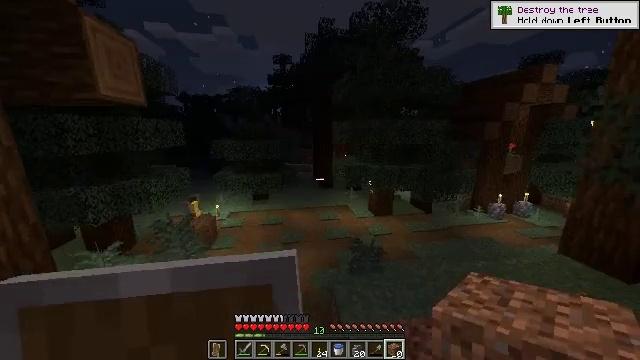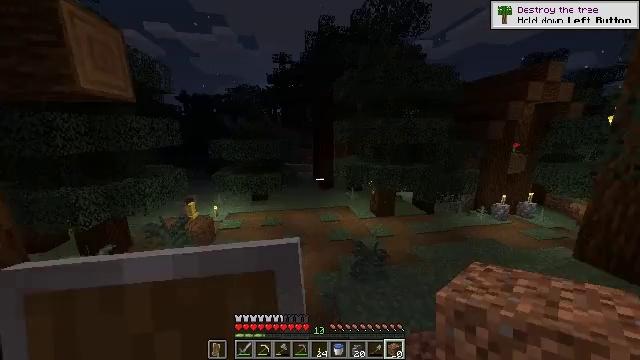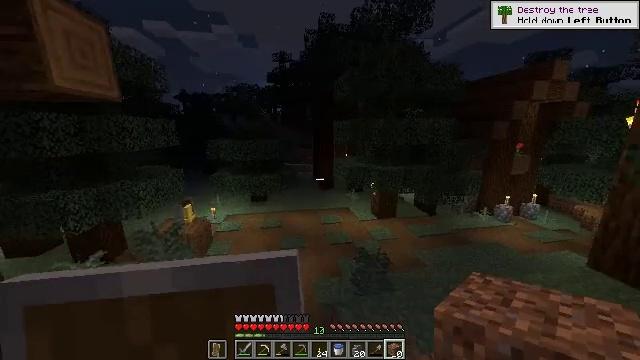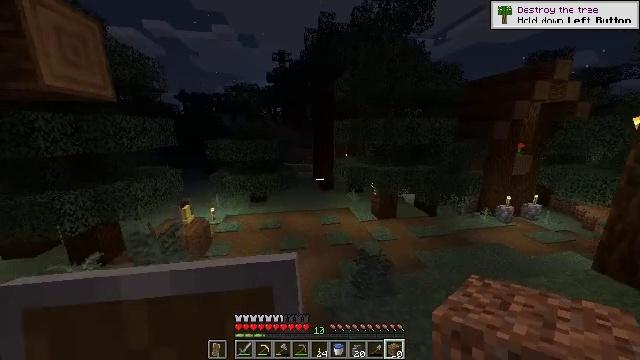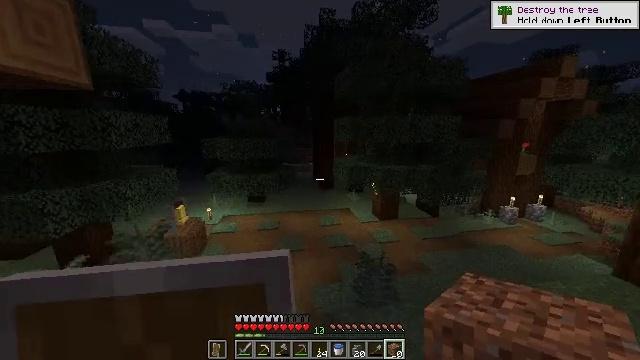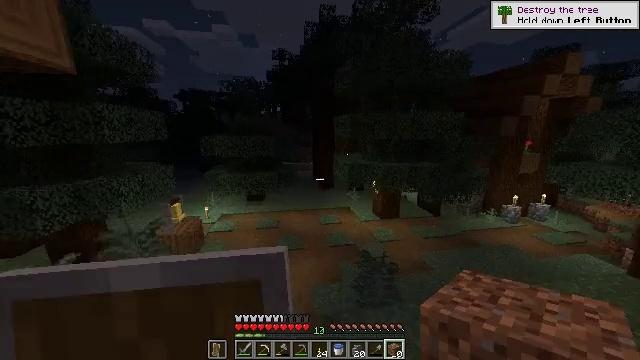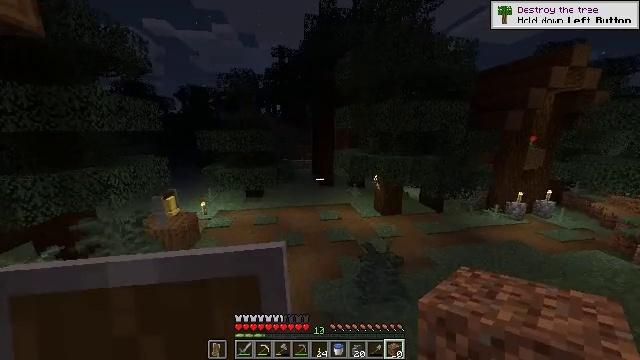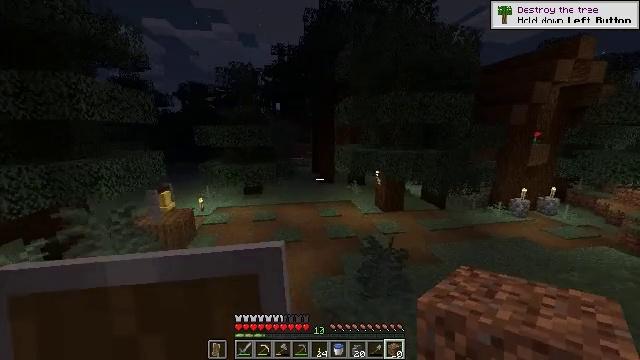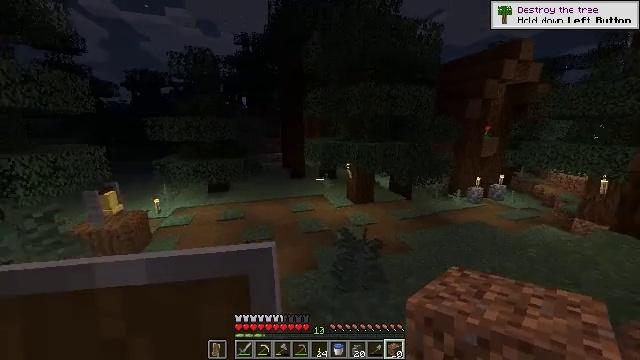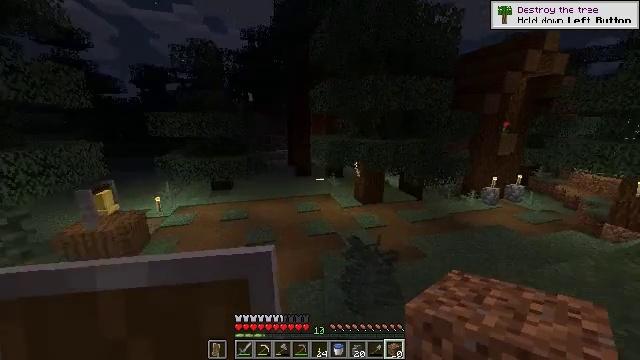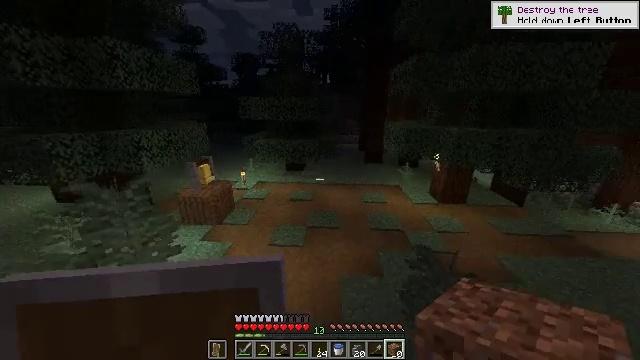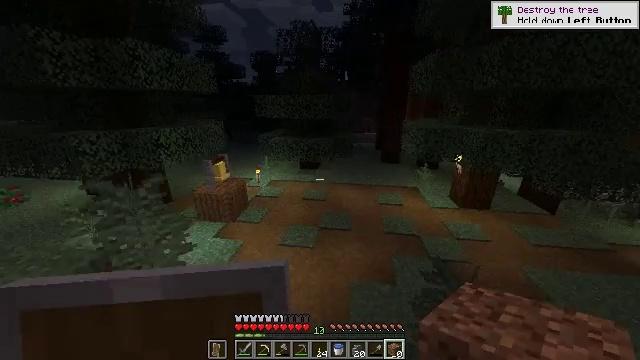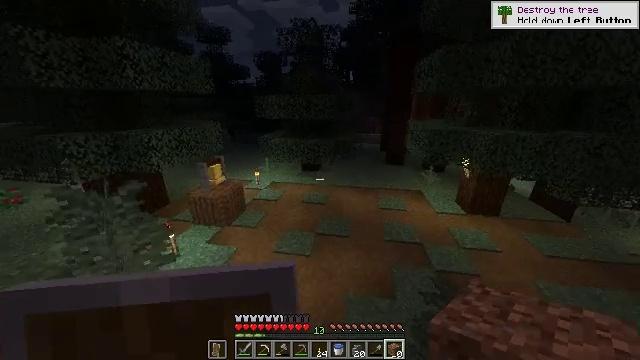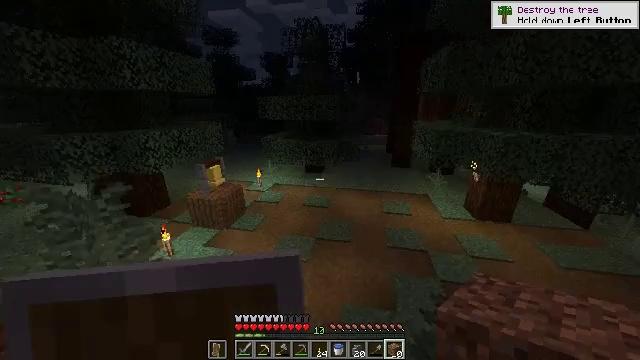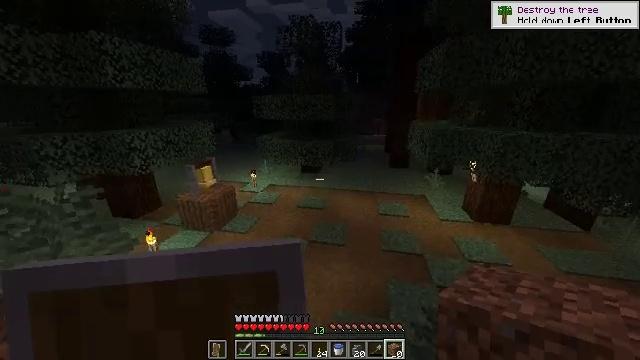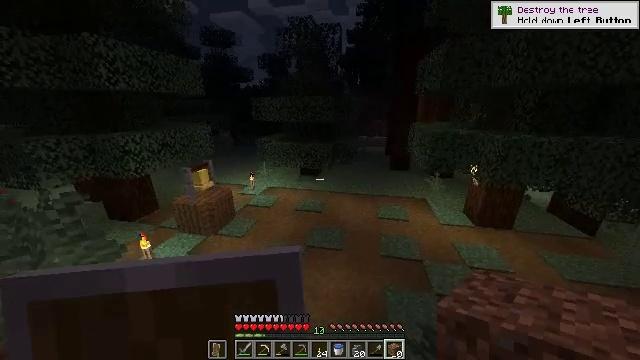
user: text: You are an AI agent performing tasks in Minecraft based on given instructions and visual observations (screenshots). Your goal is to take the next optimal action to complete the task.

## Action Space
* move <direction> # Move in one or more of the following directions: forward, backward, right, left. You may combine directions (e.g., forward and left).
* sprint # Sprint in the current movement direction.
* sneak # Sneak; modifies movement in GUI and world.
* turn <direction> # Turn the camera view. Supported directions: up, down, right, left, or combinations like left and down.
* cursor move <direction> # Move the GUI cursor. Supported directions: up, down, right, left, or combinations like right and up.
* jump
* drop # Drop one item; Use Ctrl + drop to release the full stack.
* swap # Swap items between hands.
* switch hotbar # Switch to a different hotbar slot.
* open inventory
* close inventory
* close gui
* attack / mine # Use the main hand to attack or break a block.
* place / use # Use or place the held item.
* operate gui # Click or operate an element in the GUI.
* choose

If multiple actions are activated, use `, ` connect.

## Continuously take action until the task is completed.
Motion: motion action
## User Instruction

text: Convert stone into smooth stone using the furnace.
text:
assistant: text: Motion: move forward, sprint
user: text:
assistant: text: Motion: move forward, sprint
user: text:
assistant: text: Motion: move forward, sprint
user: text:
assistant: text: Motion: move forward
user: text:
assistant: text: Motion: move forward
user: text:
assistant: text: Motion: move forward
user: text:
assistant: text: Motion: move forward
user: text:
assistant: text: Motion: move forward, turn right and down
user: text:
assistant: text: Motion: move forward, turn left
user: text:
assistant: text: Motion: move forward and move right, turn left and down
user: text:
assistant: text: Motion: move forward and move right, turn left
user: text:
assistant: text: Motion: move forward and move right, turn left
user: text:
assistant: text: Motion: move forward and move right, turn left
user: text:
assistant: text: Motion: move forward and move right
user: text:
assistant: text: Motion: move forward and move right
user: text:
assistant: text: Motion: move forward and move right
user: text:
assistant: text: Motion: move forward and move right
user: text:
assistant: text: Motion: move forward and move right
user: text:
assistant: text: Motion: move forward and move right, turn left
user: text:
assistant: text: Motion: move forward and move right, turn left
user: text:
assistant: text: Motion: move forward and move right, turn left
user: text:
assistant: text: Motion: move forward and move right
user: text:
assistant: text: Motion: move forward and move right
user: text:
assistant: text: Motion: move forward and move right
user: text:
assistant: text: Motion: move forward and move right
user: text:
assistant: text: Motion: move forward and move right
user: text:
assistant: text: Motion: move forward and move right, turn right and up
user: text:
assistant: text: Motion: move forward and move right, turn right and up
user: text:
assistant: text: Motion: move forward and move right, turn right and up
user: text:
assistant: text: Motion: move forward and move right, turn right